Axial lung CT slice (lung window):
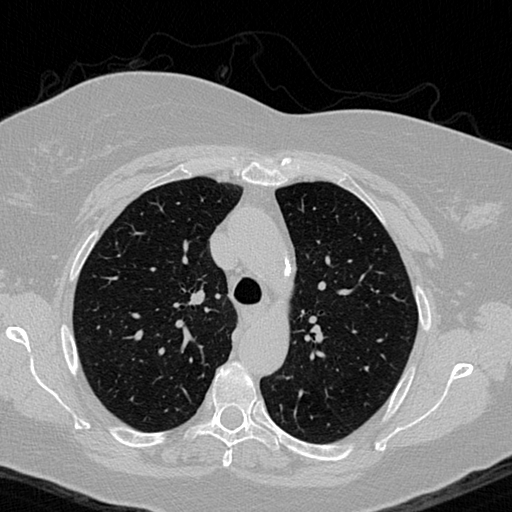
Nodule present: no